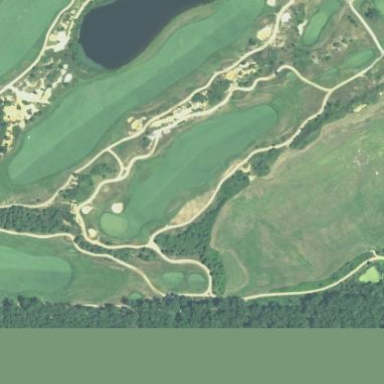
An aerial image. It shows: Golf fairway surrounded by grass.